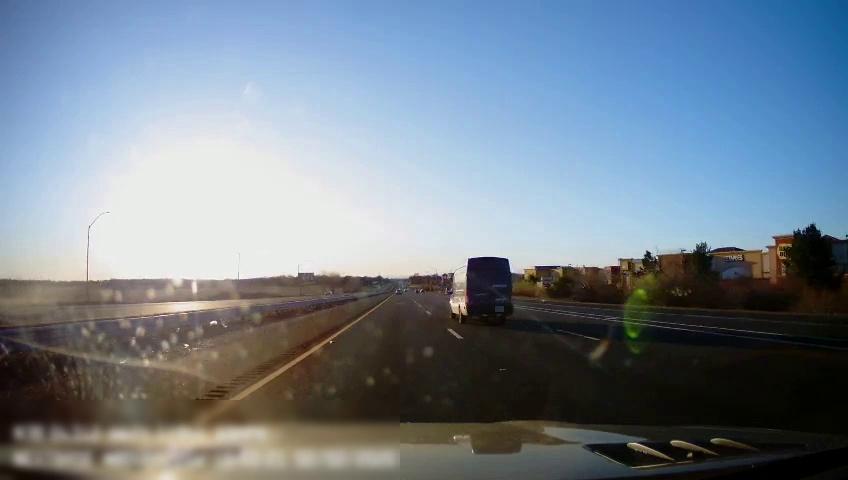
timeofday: Day
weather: Sunny
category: Drivable Space
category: Drivable Space
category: Vehicles | Truck
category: Lanes | Current Lane
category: Lanes | Current Lane
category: Lanes | Alternate Lane
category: Lanes | Alternate Lane
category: Lanes | Alternate Lane
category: Lanes | Alternate Lane